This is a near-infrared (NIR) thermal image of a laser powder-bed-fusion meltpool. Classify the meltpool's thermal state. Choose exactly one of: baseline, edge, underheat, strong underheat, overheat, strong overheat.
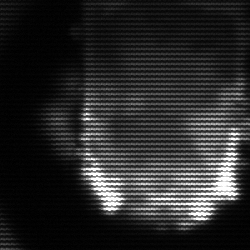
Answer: baseline